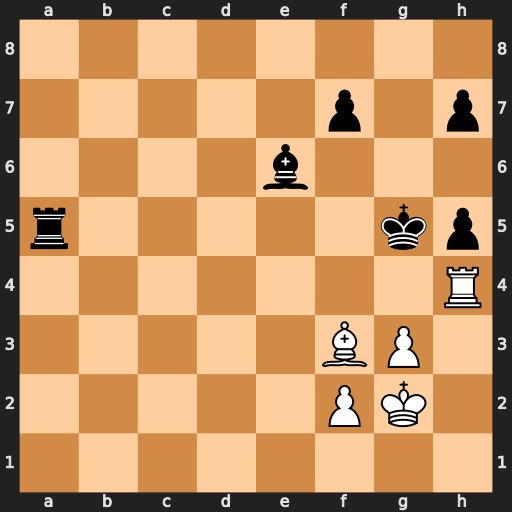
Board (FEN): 8/5p1p/4b3/r5kp/7R/5BP1/5PK1/8
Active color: w
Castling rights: -
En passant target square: -
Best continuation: Rxh5+ Kf6 Rxa5